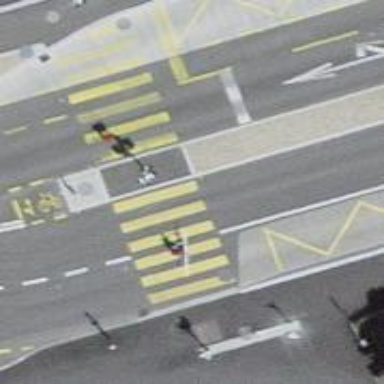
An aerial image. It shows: Secondary road with asphalt surface and designated cycle lane.